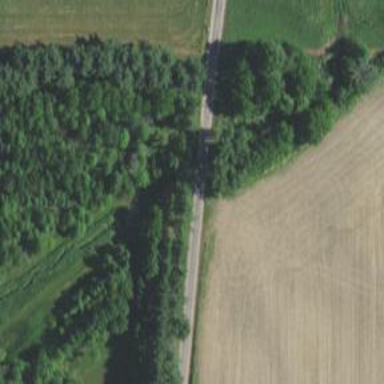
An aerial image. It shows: Unclassified road.